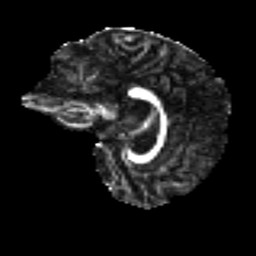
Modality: FA
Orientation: sagittal
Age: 34
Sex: female
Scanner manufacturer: ge
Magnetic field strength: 3 T
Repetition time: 7.8 s
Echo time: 0.0606 s